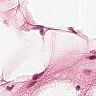
Metastatic tissue present: no